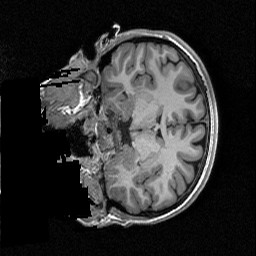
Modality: T1w
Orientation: coronal